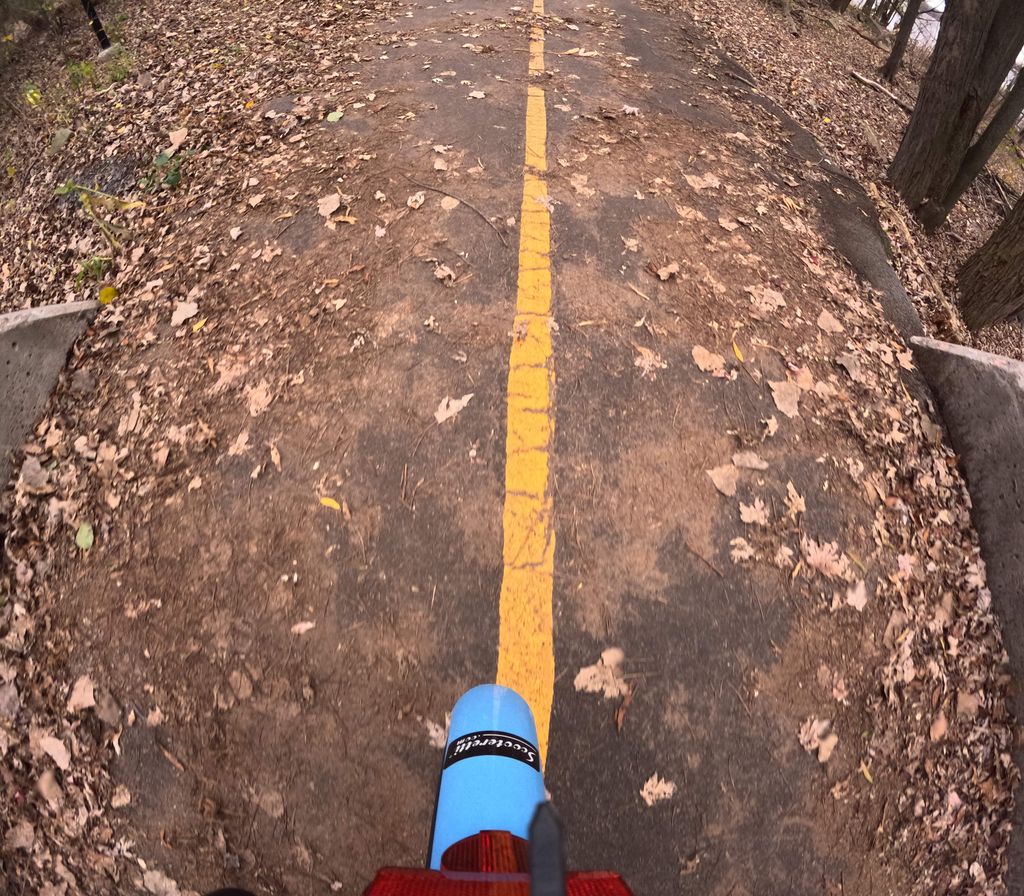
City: ottawa-gatineau